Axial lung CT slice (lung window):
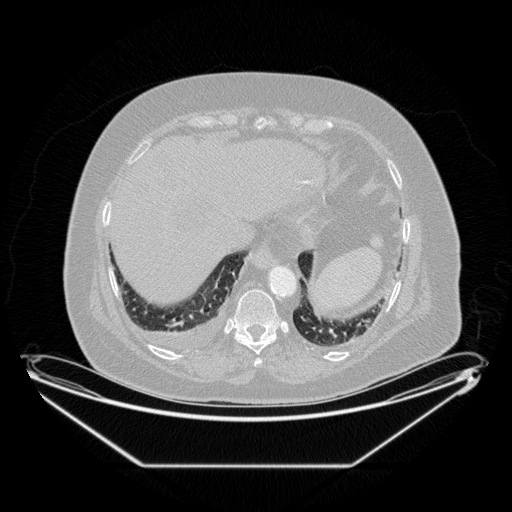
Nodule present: no